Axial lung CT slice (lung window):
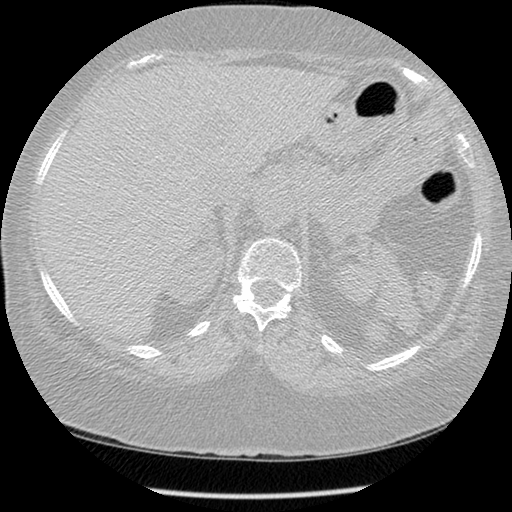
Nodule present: no